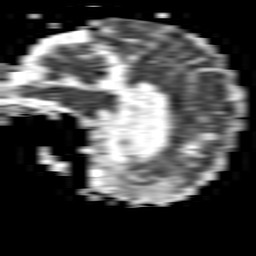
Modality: ADC
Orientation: sagittal
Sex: male
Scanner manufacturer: philips
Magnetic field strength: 1.5 T
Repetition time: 3.406 s
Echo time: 0.06922 s